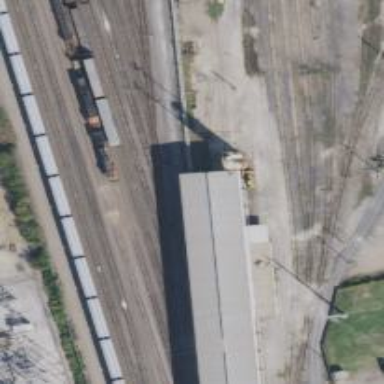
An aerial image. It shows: Railway yard.